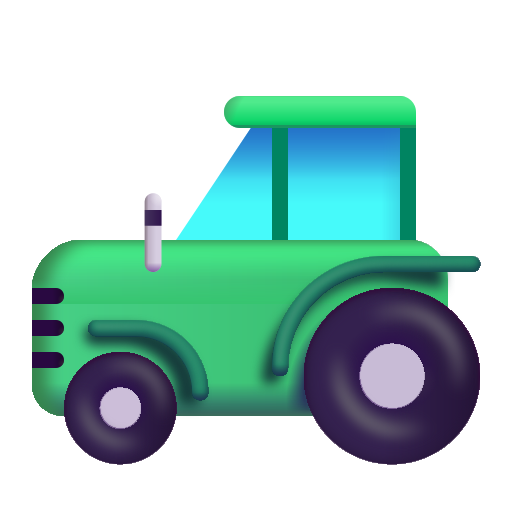
tractor color